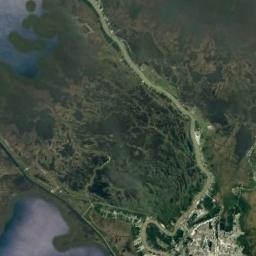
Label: wetland